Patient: sex M, age 60
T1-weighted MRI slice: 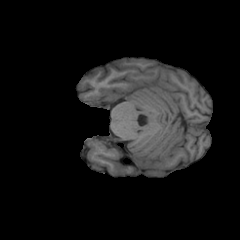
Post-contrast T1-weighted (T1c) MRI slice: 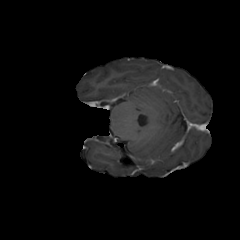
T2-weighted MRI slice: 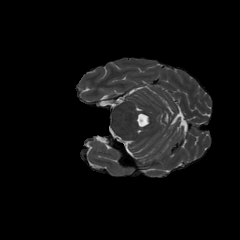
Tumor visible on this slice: no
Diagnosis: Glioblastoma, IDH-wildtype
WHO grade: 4